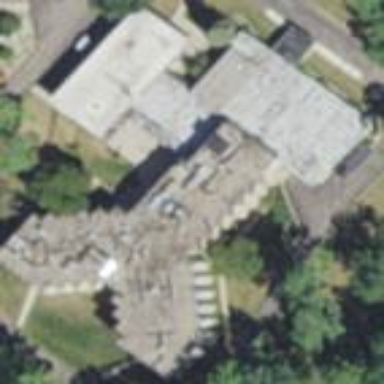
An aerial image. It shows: Nursing home building.